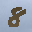
Label: 8